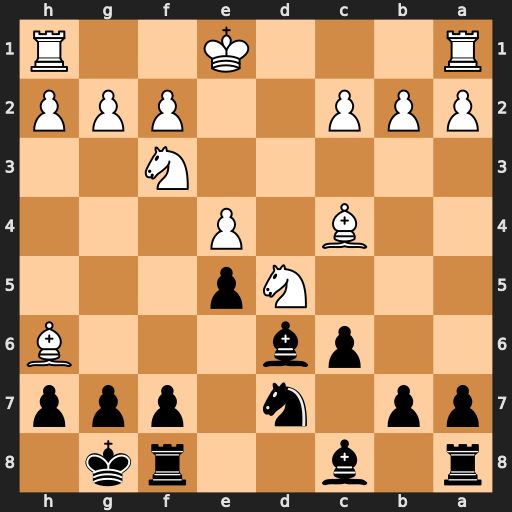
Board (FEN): r1b2rk1/pp1n1ppp/2pb3B/3Np3/2B1P3/5N2/PPP2PPP/R3K2R
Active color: b
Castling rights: KQ
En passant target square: -
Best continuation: cxd5 Bxd5 gxh6